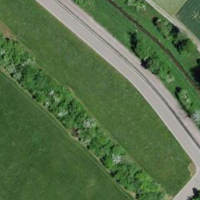
EUNIS habitat code: 57
Species observed at this site:
Euphorbia cyparissias